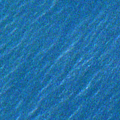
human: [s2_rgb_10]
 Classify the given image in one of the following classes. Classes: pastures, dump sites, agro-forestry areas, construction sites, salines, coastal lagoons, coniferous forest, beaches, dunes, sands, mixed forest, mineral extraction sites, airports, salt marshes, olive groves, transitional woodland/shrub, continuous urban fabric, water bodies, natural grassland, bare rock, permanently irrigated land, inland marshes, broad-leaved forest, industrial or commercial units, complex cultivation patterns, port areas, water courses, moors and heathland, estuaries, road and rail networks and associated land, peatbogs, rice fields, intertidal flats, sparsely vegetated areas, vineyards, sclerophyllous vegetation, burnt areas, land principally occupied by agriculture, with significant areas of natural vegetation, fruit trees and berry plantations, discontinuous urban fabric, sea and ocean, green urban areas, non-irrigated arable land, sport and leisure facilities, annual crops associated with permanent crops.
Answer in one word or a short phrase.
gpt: sea and ocean